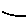
Label: line